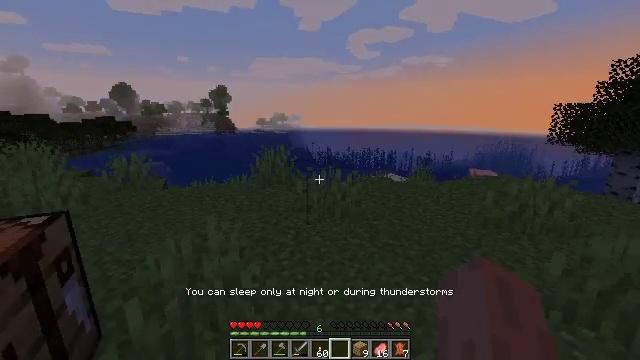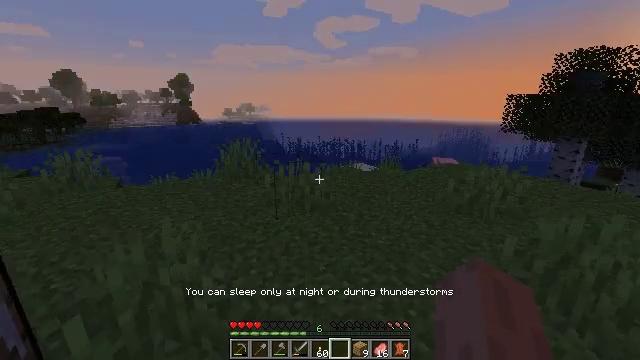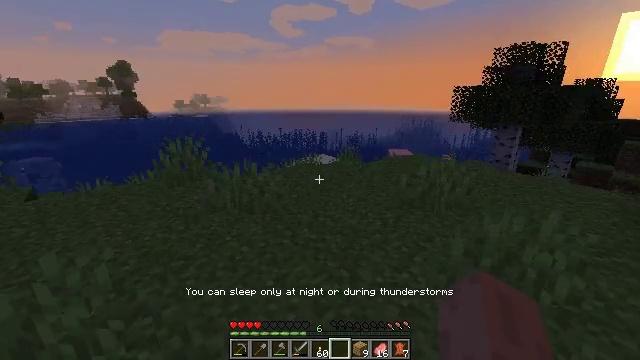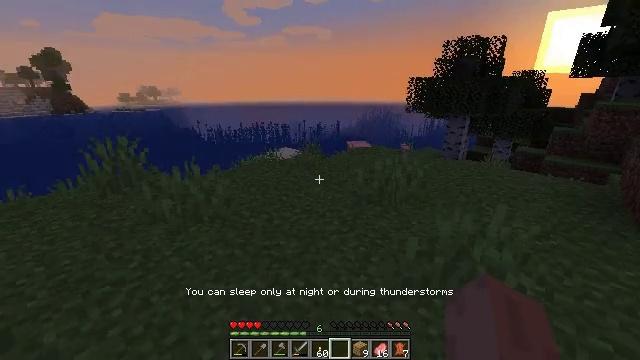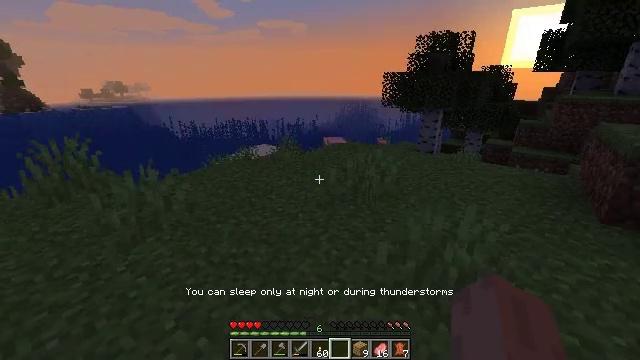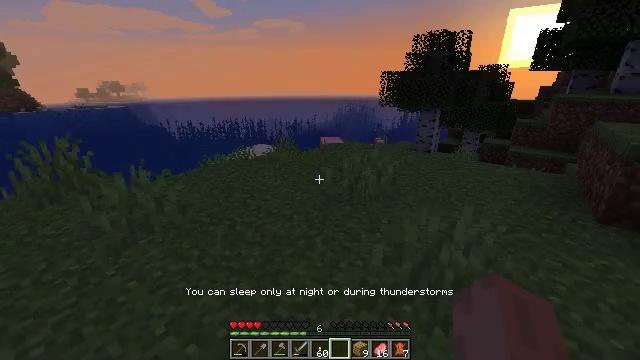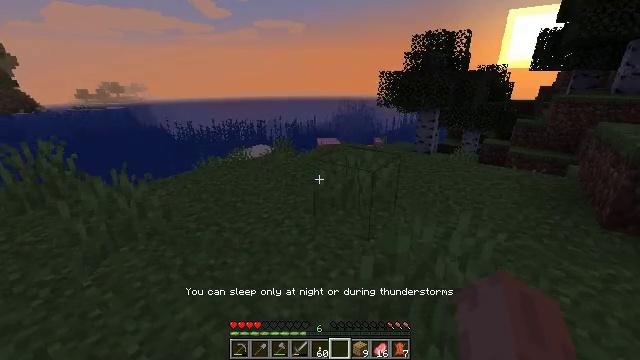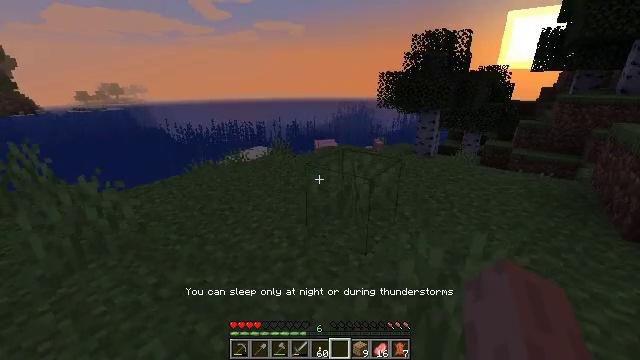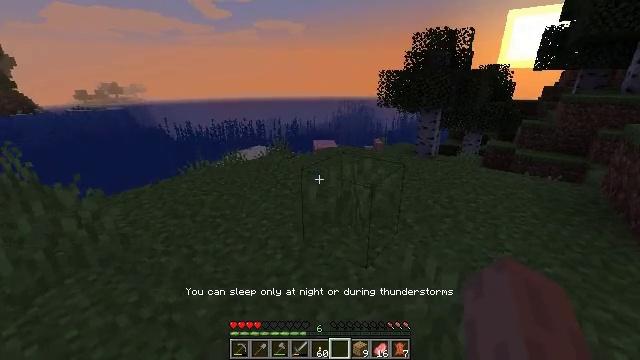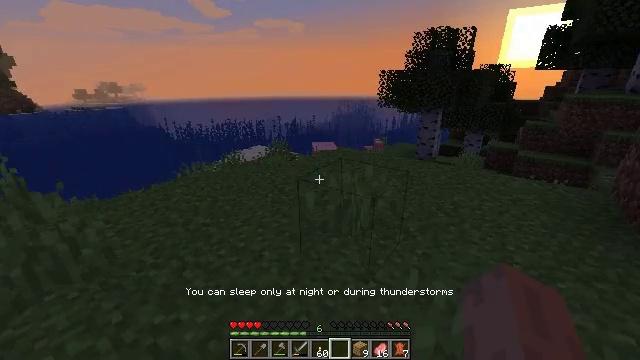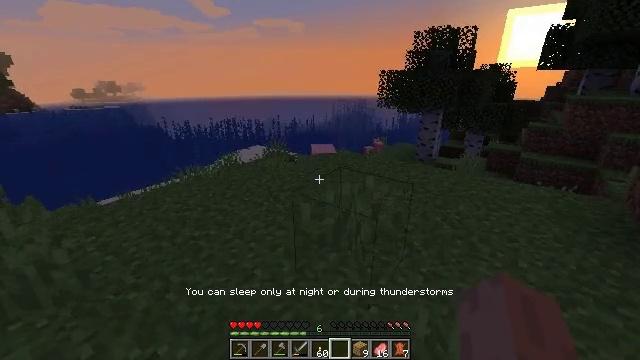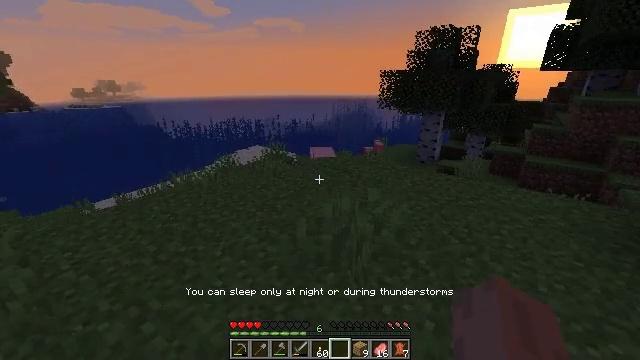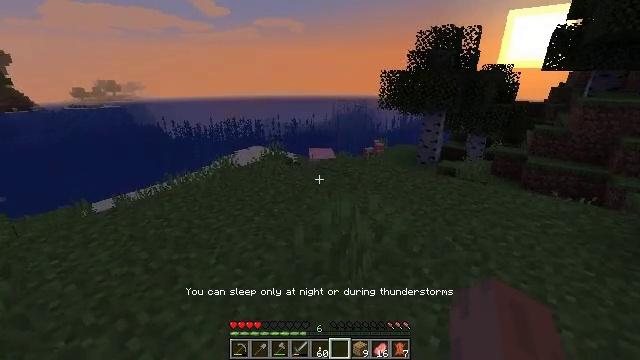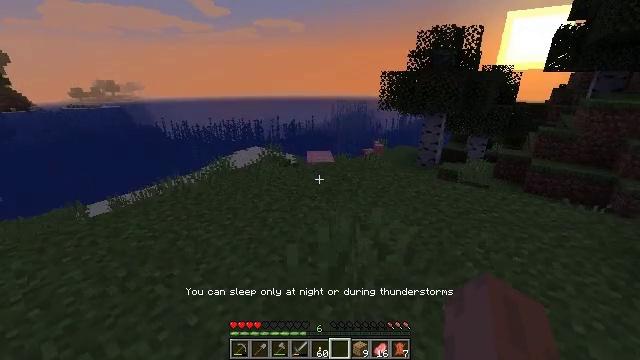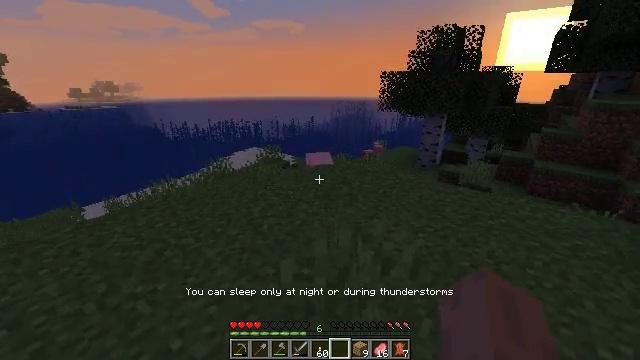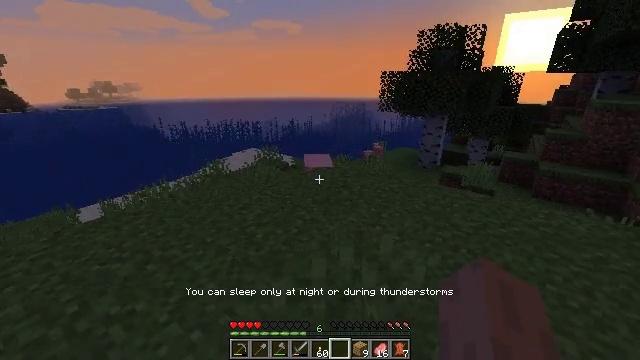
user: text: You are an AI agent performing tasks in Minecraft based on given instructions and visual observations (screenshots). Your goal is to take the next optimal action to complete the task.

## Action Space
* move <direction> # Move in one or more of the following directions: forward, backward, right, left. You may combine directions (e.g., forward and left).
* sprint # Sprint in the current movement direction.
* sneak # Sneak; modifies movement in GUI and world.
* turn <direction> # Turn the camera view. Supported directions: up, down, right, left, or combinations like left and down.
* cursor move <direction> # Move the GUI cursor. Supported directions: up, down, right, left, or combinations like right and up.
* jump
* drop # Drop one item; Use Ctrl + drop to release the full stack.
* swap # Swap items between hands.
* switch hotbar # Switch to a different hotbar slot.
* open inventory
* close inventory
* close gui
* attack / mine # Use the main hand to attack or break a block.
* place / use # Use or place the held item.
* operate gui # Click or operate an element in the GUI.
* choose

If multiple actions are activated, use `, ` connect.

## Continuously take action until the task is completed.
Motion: motion action
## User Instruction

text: Break the white bed to relocate it.
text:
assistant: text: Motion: move forward and move right, turn right and down
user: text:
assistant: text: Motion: move forward and move right, turn right and down
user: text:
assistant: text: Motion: move forward and move right, turn right and down
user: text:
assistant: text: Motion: move forward and move right, turn right and down
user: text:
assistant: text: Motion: move forward and move right
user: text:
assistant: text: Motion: move forward
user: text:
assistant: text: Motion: move forward
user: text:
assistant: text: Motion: move forward
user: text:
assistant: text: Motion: move forward
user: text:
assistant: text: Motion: move forward
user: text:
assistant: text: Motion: move forward
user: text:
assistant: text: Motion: move forward
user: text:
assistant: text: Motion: move forward
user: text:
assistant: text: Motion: move forward
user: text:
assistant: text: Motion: move forward
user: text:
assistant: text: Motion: move forward
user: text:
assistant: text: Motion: move forward
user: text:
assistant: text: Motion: move forward
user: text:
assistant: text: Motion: move forward
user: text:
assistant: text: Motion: move forward, turn down
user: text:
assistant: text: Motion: move forward, turn left and down
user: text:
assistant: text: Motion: no_op
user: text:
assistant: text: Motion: no_op
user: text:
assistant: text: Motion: no_op
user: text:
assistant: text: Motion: no_op
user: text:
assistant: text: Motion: no_op
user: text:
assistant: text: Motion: no_op
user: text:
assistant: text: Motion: turn left
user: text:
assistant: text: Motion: turn left
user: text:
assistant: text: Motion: turn left and down